The image is the raw acceleration waveform (amplitude versus time) of a rotating-machine vibration signal. Classify the rotor condition as one of: normal, misalignment, unbalance, looseness.
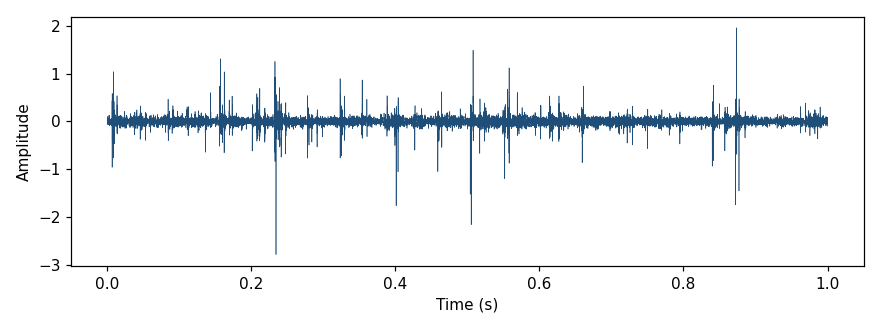
Answer: normal